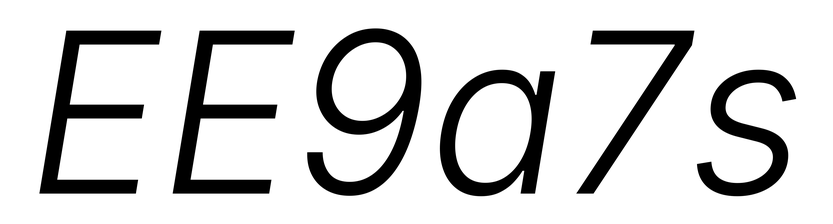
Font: Inter-Italic_Light_Italic